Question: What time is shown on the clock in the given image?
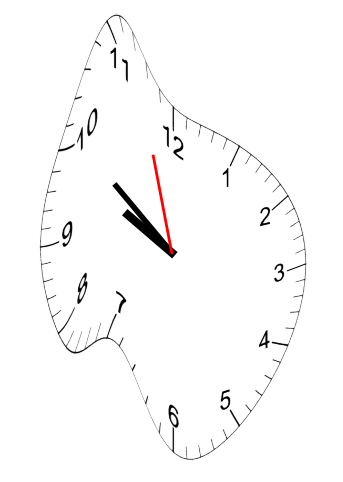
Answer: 09:50:57